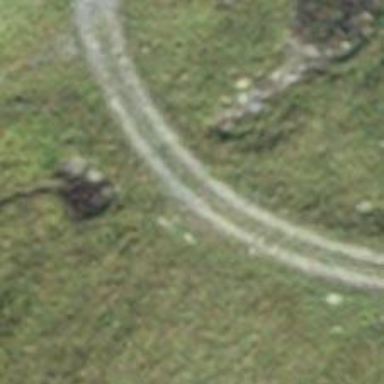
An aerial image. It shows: Track road with grade4 tracktype.